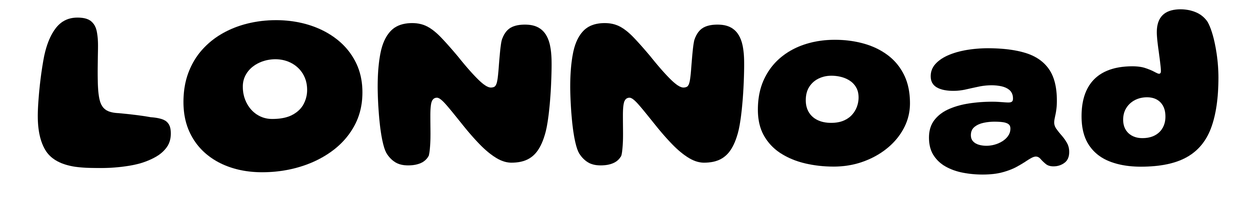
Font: Gluten_Bold